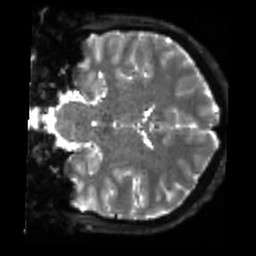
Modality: sbref
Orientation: coronal
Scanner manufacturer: siemens
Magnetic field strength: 3 T
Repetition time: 4 s
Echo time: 0.0594 s